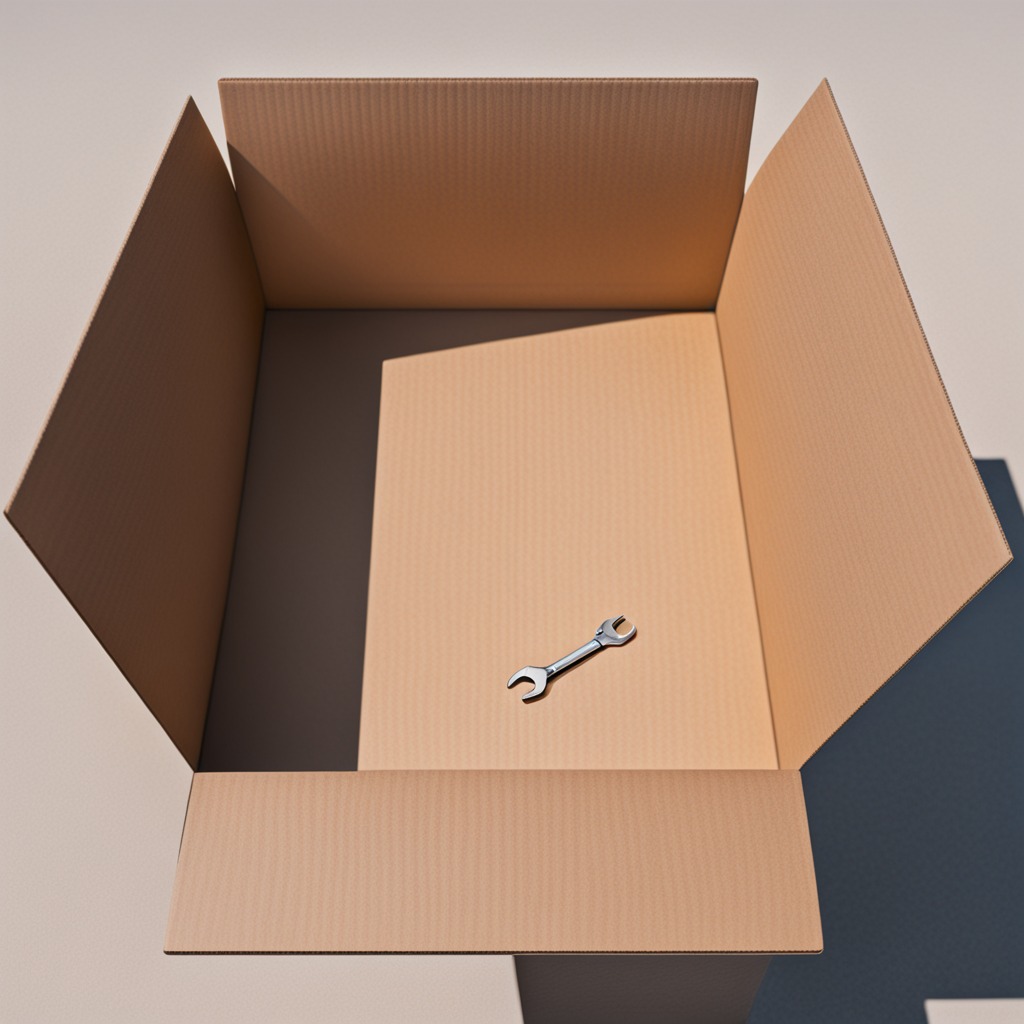
An wrench lying on a clean dry cardboard box surface in an outdoor workshop during daytime bright natural light soft shadows slightly creased but